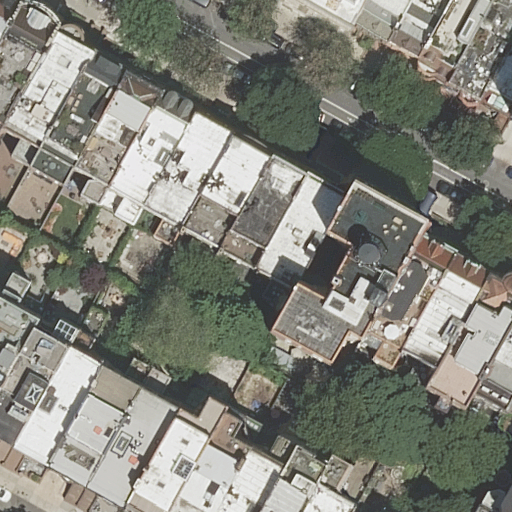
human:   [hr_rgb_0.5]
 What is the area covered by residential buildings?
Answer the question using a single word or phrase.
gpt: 4733m2

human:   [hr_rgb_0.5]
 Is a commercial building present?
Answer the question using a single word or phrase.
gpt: no

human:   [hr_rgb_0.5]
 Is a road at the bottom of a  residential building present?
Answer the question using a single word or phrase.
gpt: yes

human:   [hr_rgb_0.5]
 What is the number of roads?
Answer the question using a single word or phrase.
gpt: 1

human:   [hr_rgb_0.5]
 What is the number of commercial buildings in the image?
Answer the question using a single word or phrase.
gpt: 0

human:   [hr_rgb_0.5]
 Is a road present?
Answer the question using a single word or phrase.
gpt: yes

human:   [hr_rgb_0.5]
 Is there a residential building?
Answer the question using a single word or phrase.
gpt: yes

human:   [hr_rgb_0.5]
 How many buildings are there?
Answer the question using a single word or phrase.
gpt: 35

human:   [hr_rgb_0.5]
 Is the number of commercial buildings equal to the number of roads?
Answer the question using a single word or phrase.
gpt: no

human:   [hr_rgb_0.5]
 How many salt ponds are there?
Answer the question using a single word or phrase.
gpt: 0

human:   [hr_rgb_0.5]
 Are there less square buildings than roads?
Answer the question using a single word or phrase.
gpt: yes

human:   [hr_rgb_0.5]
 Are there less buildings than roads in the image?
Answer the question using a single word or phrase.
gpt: no

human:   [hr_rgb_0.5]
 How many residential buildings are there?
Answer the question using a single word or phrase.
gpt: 35

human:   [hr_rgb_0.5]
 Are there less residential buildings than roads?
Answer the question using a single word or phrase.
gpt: no

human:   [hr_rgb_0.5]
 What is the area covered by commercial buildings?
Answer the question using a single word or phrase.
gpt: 0m2

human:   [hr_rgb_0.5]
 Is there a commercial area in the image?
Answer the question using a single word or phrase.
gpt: no

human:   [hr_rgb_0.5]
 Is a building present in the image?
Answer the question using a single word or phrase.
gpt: yes

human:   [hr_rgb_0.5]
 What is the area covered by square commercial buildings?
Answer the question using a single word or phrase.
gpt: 0m2

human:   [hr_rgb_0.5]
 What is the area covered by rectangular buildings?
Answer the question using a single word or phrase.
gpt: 2150m2

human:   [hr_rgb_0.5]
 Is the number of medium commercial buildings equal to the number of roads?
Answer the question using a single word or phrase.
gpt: no

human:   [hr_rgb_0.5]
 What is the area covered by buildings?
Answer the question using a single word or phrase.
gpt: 4733m2

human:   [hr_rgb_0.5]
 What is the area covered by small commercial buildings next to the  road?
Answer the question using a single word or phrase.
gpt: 0m2

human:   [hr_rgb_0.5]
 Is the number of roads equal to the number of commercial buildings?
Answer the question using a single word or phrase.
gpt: no

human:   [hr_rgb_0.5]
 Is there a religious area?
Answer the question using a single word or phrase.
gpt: no

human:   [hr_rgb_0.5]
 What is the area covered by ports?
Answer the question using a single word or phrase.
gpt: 0m2

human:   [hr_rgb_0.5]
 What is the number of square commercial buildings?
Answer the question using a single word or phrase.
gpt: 0

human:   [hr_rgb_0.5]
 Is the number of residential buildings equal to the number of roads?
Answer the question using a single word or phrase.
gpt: no

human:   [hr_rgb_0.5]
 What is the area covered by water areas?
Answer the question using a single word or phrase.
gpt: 0m2

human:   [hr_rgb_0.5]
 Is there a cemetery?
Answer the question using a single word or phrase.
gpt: no

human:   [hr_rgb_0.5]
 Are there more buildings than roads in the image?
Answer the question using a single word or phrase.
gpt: yes

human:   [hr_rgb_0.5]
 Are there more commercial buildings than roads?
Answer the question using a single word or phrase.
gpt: no

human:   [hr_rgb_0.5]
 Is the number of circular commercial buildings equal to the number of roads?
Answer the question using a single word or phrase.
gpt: no

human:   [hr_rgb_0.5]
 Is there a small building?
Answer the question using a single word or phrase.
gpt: yes

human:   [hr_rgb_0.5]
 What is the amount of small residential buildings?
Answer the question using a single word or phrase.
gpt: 15

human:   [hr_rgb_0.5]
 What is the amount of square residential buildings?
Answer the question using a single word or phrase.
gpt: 0

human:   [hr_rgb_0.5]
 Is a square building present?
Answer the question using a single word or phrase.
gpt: no

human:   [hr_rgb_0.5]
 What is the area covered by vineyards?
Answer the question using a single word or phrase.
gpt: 0m2

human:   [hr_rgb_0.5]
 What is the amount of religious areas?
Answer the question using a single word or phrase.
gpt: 0

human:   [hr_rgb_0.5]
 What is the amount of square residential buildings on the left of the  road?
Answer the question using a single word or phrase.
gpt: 0

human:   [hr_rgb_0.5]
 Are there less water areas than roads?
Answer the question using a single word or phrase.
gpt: yes

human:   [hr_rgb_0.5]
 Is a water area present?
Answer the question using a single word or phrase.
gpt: no

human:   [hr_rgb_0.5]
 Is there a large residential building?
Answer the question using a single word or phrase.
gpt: no

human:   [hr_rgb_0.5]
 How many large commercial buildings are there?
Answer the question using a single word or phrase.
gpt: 0

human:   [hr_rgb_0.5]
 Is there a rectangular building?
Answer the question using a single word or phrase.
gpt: yes

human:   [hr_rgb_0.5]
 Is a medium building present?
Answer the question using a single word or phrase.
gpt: yes

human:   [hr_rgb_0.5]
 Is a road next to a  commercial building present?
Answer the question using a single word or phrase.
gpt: no

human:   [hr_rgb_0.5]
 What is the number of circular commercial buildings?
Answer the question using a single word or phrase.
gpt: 0

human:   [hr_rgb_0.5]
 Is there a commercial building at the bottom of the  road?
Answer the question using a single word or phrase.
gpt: no

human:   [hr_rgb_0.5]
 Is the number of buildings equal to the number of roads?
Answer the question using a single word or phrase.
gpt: no

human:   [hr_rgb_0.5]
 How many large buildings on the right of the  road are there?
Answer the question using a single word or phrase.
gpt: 0

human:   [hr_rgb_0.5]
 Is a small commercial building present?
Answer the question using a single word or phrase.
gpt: no

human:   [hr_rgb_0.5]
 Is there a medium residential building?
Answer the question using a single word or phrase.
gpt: yes

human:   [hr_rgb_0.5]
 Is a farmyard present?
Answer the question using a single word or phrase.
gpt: no

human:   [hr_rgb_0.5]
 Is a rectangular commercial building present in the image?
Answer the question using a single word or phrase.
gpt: no

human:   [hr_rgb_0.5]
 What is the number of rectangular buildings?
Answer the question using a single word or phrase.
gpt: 21

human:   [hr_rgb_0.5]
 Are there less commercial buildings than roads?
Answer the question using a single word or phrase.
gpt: yes

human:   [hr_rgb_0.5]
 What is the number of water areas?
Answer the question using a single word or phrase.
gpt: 0

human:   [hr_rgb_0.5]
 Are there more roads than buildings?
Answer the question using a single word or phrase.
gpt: no

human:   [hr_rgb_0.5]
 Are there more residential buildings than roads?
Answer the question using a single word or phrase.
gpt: yes

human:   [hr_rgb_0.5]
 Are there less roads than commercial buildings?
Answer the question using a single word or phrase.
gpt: no

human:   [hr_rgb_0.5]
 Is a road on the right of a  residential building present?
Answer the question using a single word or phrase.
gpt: yes

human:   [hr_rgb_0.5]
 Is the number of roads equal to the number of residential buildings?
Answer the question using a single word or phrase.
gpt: no

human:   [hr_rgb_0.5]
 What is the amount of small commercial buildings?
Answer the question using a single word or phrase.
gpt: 0

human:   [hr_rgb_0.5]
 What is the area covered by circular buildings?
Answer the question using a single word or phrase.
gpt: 0m2